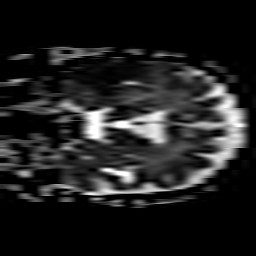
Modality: ADC
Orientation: coronal
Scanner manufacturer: philips
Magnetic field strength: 3 T
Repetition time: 3.876 s
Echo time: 0.05903 s